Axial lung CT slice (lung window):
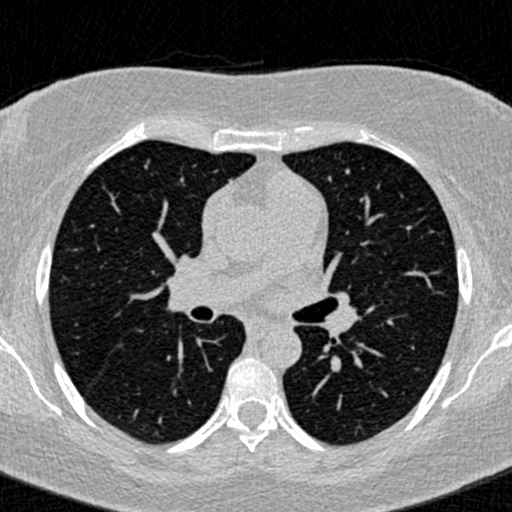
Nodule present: no